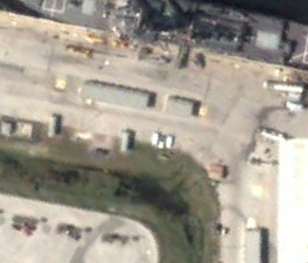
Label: Arleigh_Burke-class_destroyer